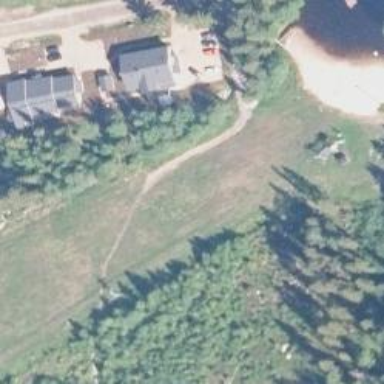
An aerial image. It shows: Path.